Field crop: maize
Growth stage: 2
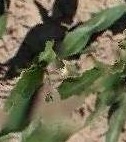
Species: maize